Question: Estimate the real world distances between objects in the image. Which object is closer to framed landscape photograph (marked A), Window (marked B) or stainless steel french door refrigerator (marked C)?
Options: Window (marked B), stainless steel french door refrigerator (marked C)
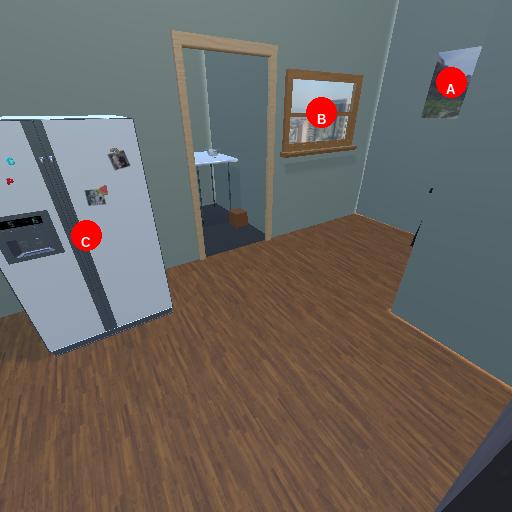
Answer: Window (marked B)